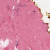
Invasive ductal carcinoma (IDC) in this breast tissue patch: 0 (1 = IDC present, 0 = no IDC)